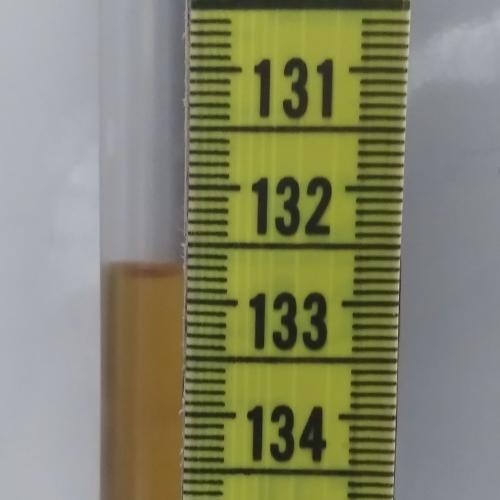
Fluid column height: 132.8 cm